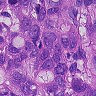
Metastatic tissue present: yes